Aerial crown-view tile of a tropical tree (Barro Colorado Island, Panama), acquired 20250616:
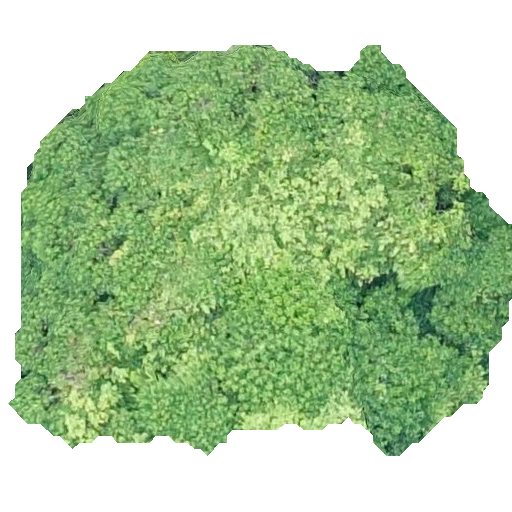
Species: Hura crepitans
GBIF accepted scientific name: Hura crepitans
Crown area: 240.937 m²